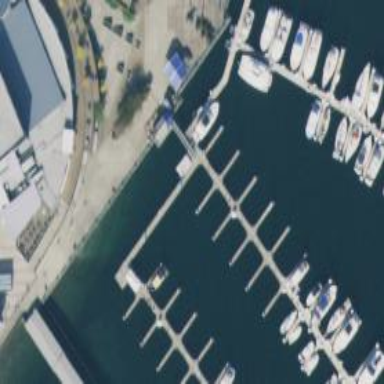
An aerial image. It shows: Pier with mooring facilities.